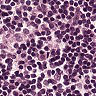
Metastatic tissue present: no